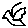
Label: bird